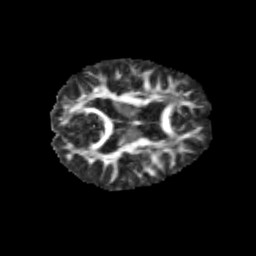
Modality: FA
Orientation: axial
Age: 11
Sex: male
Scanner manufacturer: siemens
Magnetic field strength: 3 T
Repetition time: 3.8 s
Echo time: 0.07 s